Interaction volume radius: 5 \u00c5
Interaction volume height: 20 \u00c5
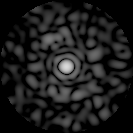
Disorder parameter: 0.8564